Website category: university
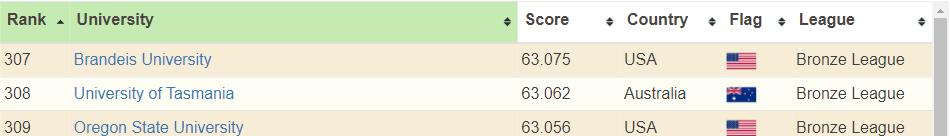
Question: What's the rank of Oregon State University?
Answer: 309

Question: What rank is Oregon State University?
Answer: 309

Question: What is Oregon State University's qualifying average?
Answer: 309

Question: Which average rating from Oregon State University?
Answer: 309

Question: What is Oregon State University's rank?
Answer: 309

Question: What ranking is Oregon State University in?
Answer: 309

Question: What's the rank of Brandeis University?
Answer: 307

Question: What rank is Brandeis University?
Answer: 307

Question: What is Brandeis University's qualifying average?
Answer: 307

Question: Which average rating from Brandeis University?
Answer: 307

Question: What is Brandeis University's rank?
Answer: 307

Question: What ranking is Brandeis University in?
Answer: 307

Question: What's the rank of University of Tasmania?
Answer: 308

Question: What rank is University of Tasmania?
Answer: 308

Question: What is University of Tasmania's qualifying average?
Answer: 308

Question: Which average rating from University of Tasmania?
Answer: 308

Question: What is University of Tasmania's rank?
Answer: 308

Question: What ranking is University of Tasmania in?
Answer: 308

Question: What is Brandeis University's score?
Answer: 63.075

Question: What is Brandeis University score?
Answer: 63.075

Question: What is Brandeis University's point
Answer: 63.075

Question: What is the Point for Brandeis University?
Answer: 63.075

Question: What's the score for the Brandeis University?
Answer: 63.075

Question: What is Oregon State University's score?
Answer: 63.056

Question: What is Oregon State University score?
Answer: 63.056

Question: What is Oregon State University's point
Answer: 63.056

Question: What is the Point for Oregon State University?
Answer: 63.056

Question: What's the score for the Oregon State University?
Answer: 63.056

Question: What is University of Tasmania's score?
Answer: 63.062

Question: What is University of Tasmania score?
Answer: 63.062

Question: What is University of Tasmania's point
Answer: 63.062

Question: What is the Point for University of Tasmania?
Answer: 63.062

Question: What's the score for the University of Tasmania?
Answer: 63.062

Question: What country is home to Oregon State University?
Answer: USA

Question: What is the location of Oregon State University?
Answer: USA

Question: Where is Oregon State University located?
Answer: USA

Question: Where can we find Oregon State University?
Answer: USA

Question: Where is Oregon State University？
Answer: USA

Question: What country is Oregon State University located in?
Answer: USA

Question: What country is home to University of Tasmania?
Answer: Australia

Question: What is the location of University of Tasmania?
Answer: Australia

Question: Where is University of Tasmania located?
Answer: Australia

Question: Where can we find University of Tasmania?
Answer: Australia

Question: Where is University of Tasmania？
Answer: Australia

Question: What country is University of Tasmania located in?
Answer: Australia

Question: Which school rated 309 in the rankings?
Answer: Oregon State University

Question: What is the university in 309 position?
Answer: Oregon State University

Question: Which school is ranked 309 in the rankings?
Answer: Oregon State University

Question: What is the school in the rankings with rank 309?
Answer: Oregon State University

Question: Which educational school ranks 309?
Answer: Oregon State University

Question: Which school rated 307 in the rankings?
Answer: Brandeis University

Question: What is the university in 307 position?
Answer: Brandeis University

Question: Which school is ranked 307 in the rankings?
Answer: Brandeis University

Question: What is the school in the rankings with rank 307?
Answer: Brandeis University

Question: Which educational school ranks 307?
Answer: Brandeis University

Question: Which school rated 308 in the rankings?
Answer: University of Tasmania

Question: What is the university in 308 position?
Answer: University of Tasmania

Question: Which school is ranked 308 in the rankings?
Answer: University of Tasmania

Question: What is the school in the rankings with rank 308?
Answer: University of Tasmania

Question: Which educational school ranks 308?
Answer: University of Tasmania

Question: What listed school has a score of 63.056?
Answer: Oregon State University

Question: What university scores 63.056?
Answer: Oregon State University

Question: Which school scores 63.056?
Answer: Oregon State University

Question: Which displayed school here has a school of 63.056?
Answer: Oregon State University